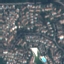
Land use / land cover: Residential